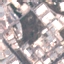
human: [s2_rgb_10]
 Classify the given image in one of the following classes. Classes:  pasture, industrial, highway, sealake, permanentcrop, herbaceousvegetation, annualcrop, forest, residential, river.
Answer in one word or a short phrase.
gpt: Industrial